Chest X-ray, AP view. Patient: 43 years old, sex F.
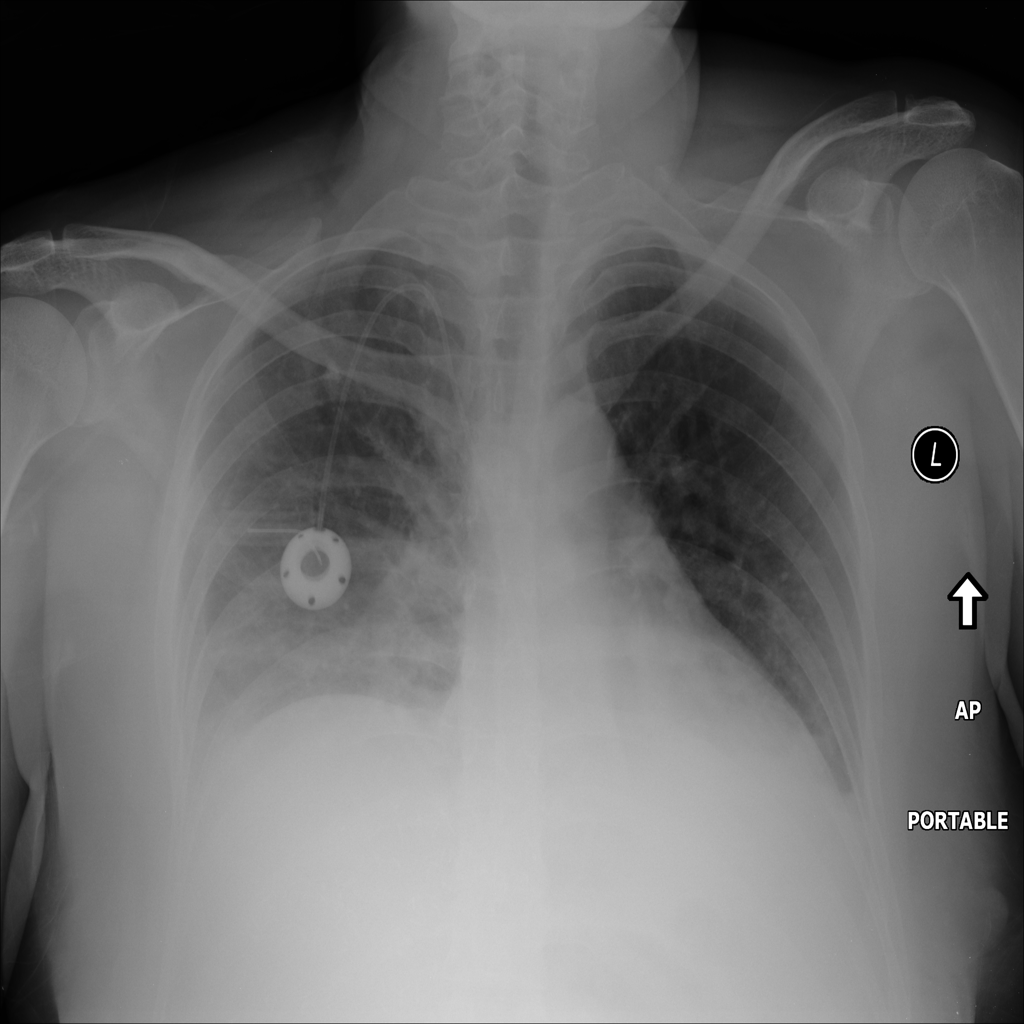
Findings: Atelectasis, Effusion, Infiltration